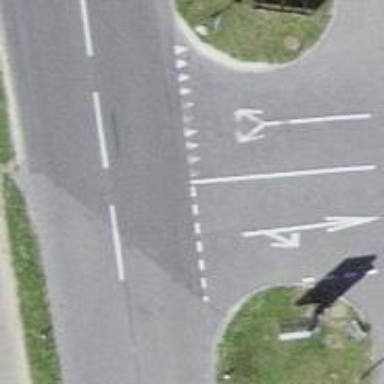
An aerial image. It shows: Road with "give way" sign.